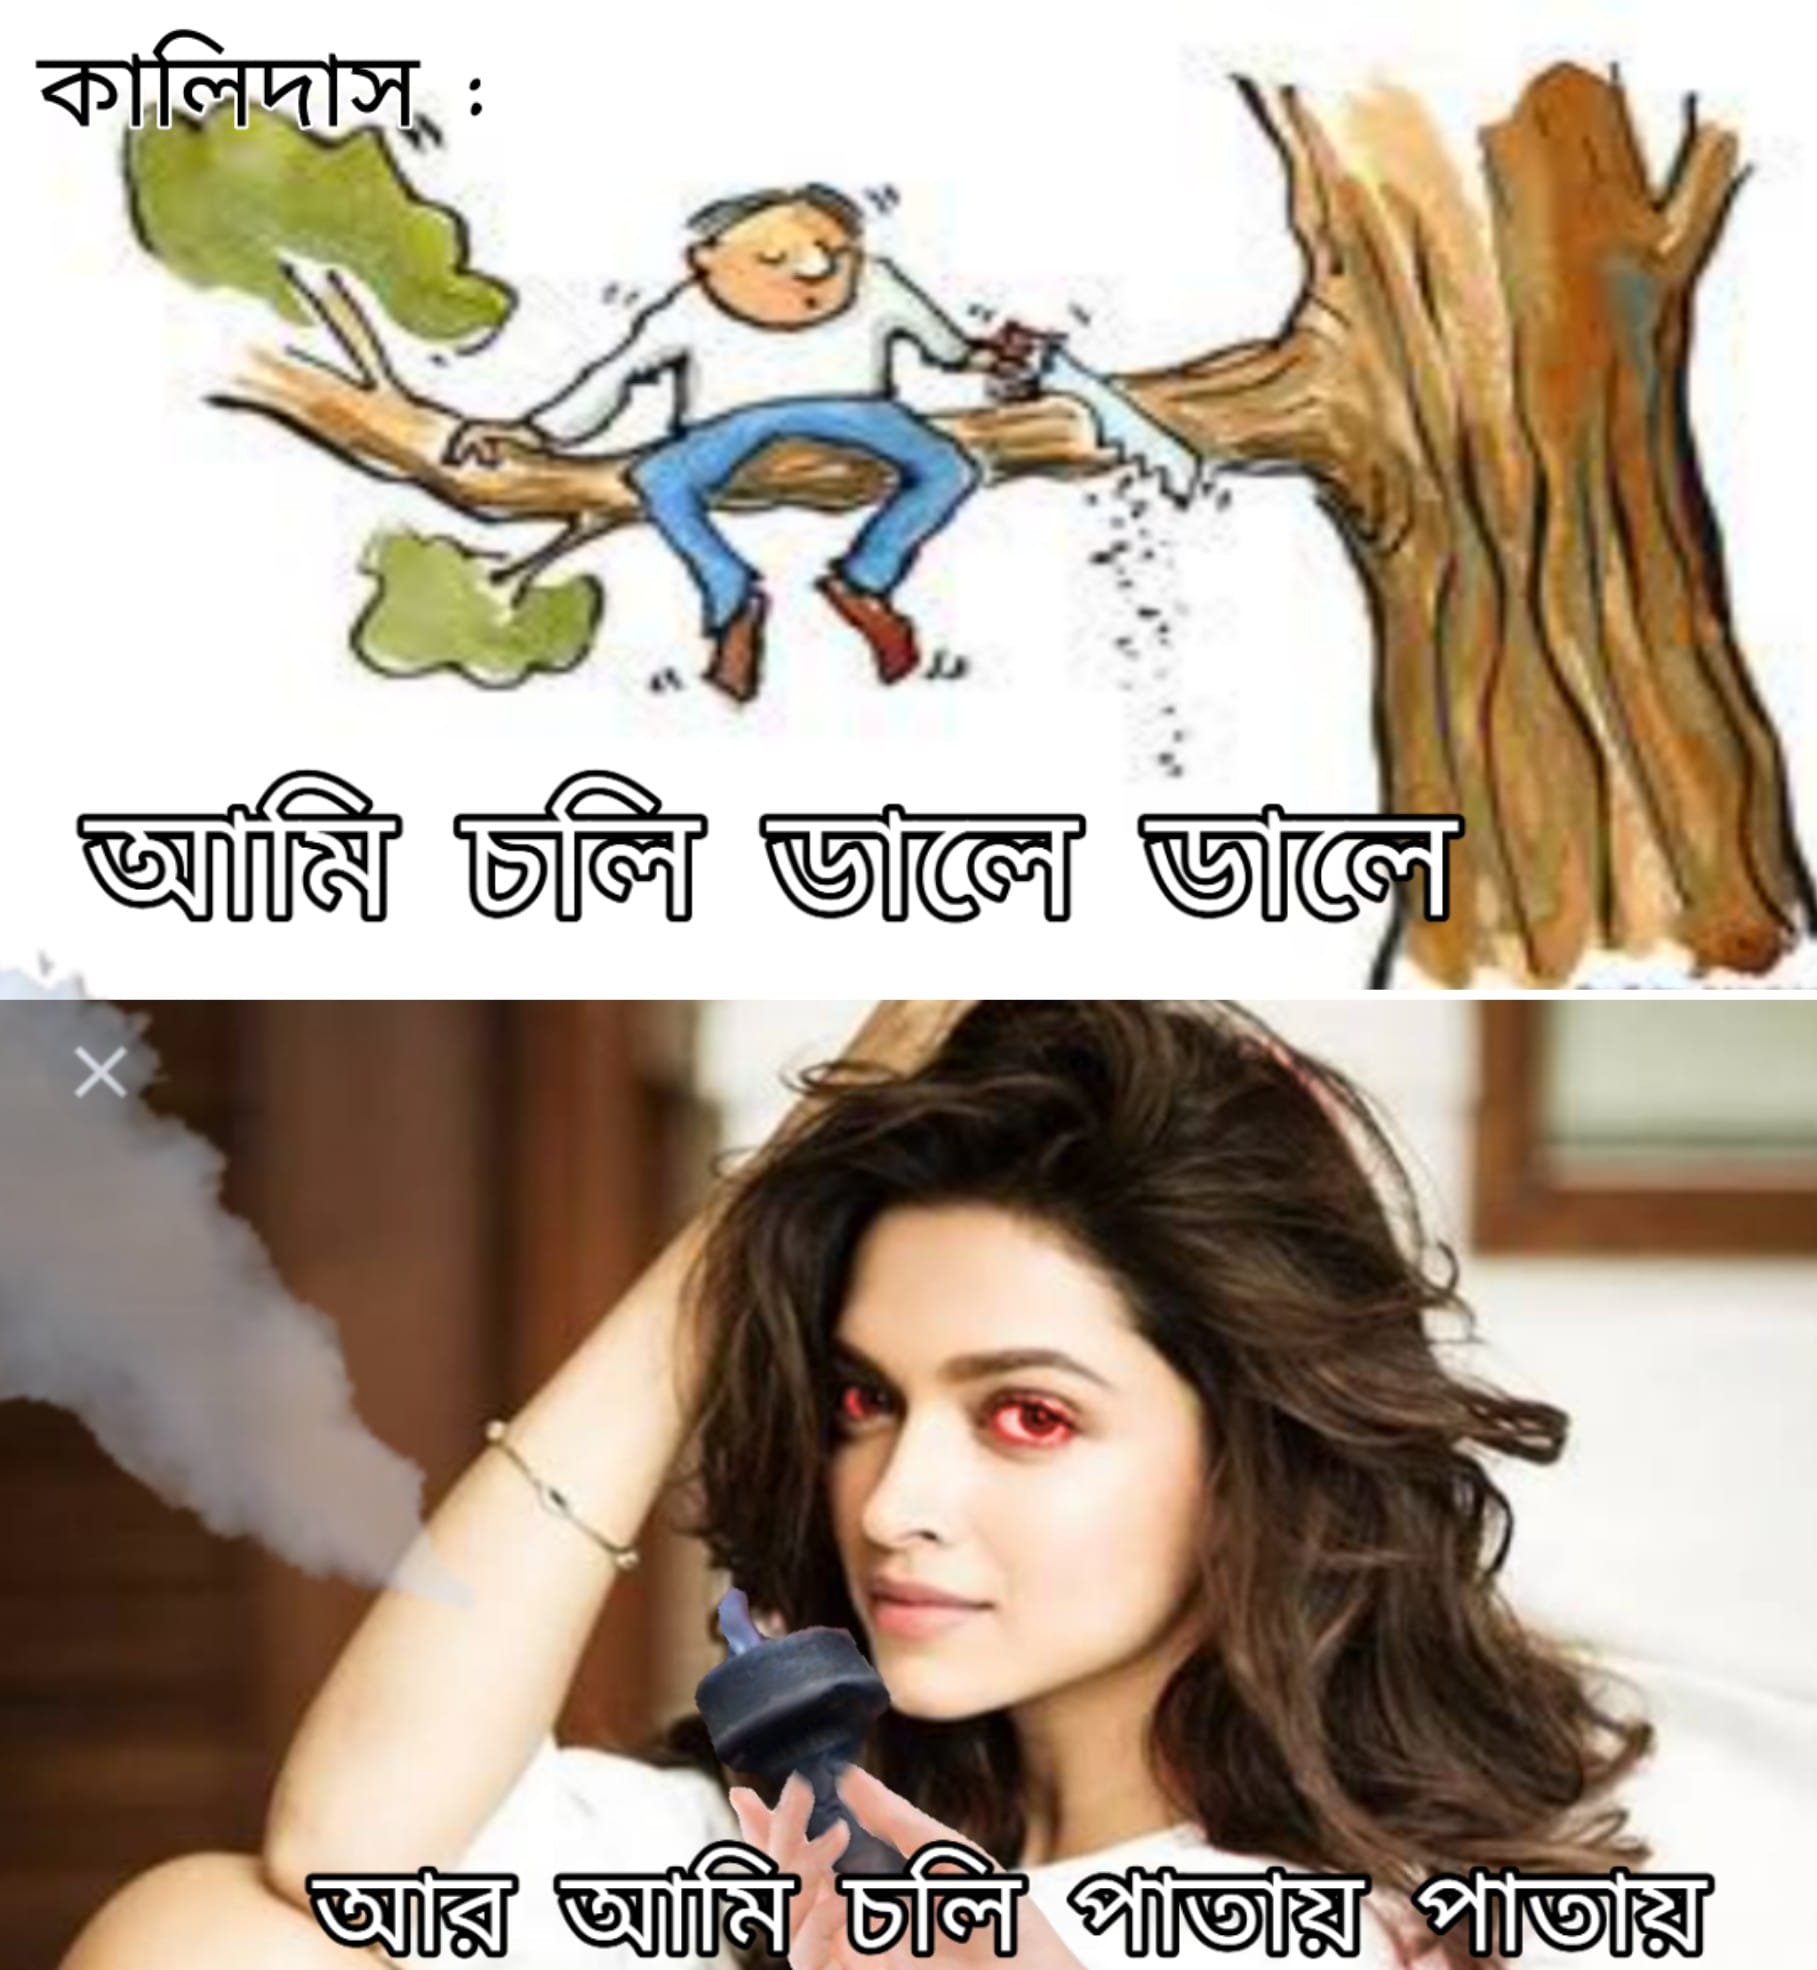
Caption: কালিদাস    আমি চলি ডালে ডালে    আর আমি চলি পাতায় পাতায়
Label: hate